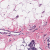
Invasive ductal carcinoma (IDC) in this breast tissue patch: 0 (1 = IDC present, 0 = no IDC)